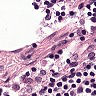
Metastatic tissue present: no